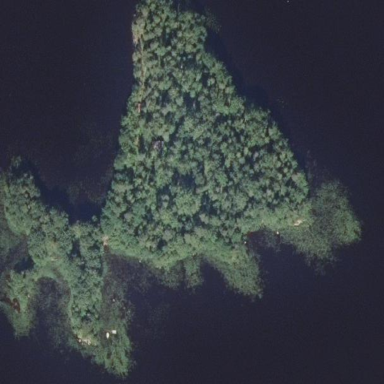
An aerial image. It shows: Island covered with woodland.